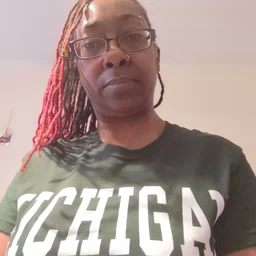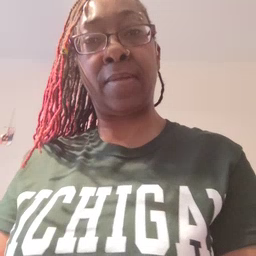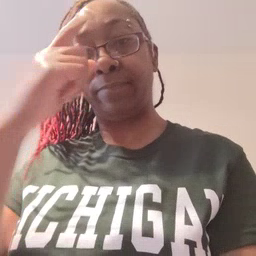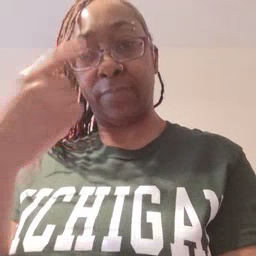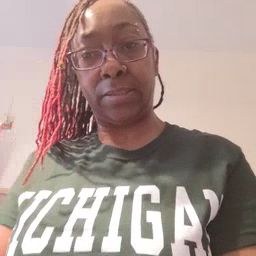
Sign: face